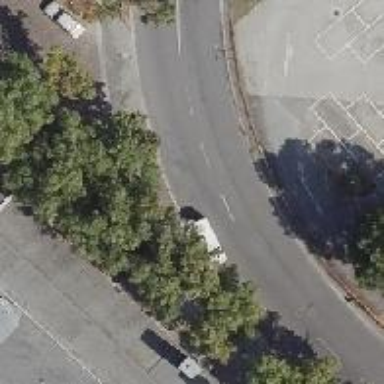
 and designated parking lane on the right."